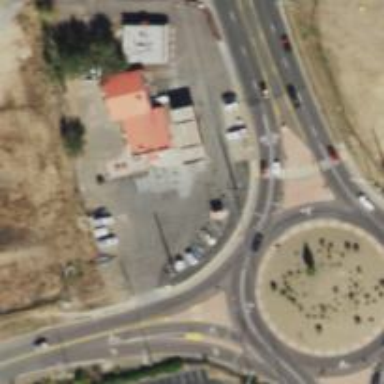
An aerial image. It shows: Roundabout at primary highway.